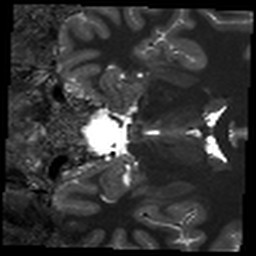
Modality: T1map
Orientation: coronal
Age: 31
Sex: female